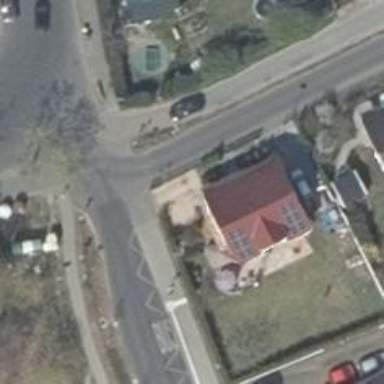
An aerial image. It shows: Asphalt road in residential area.